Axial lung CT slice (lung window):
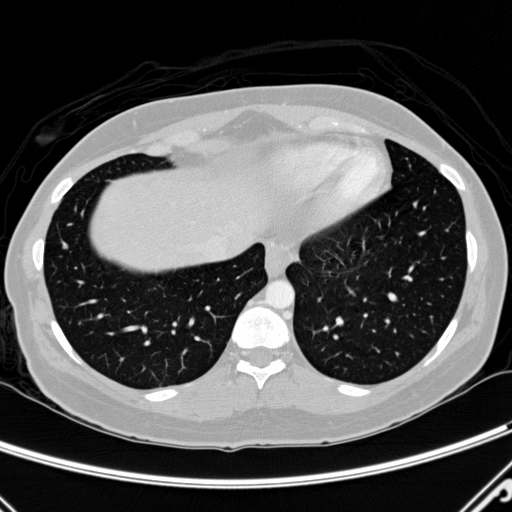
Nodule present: yes
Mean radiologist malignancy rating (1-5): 3